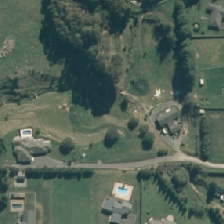
Land cover: urban_build_up